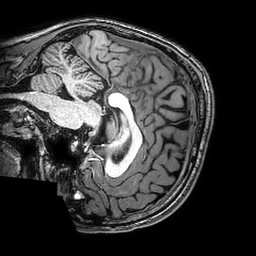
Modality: T1w
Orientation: sagittal
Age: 20
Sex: male
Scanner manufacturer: philips
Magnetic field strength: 3 T
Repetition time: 0.008214 s
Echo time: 0.00377 s